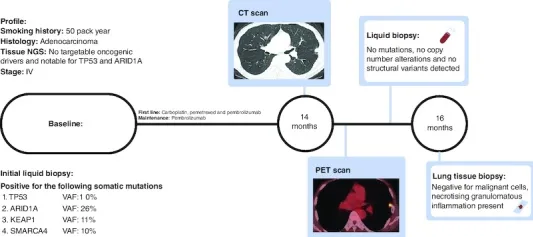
Timeline of the patient. . At baseline, no targetable mutations, but liquid biopsy detected TP53, ARID1A, KEAP1 and SMARCA4 mutations. After complete response, at 14 months, a solitary pulmonary nodule was detected on CT, and it was PET avid indicative of potentially acquired resistance to PD-1 therapy. Liquid biopsy detected clearance and was inconsistent with radiology. Further investigation with tissue biopsy at 16 months revealed a benign diagnosis and refuted the progression of the disease.
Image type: radiology (pet)